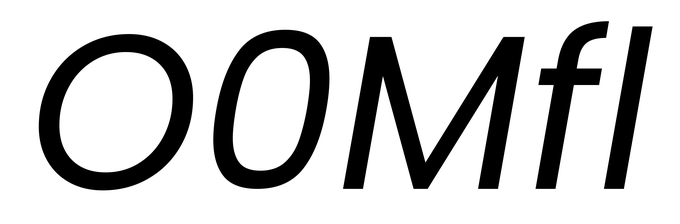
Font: Poppins-Italic